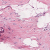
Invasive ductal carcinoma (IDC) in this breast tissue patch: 0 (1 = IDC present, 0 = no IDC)